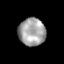
Tissue: prostate
Cell type: Epithelial cells
Senescence score: 0.3169
Nuclear area (px): 731
Mean DAPI intensity: 161.555